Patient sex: F
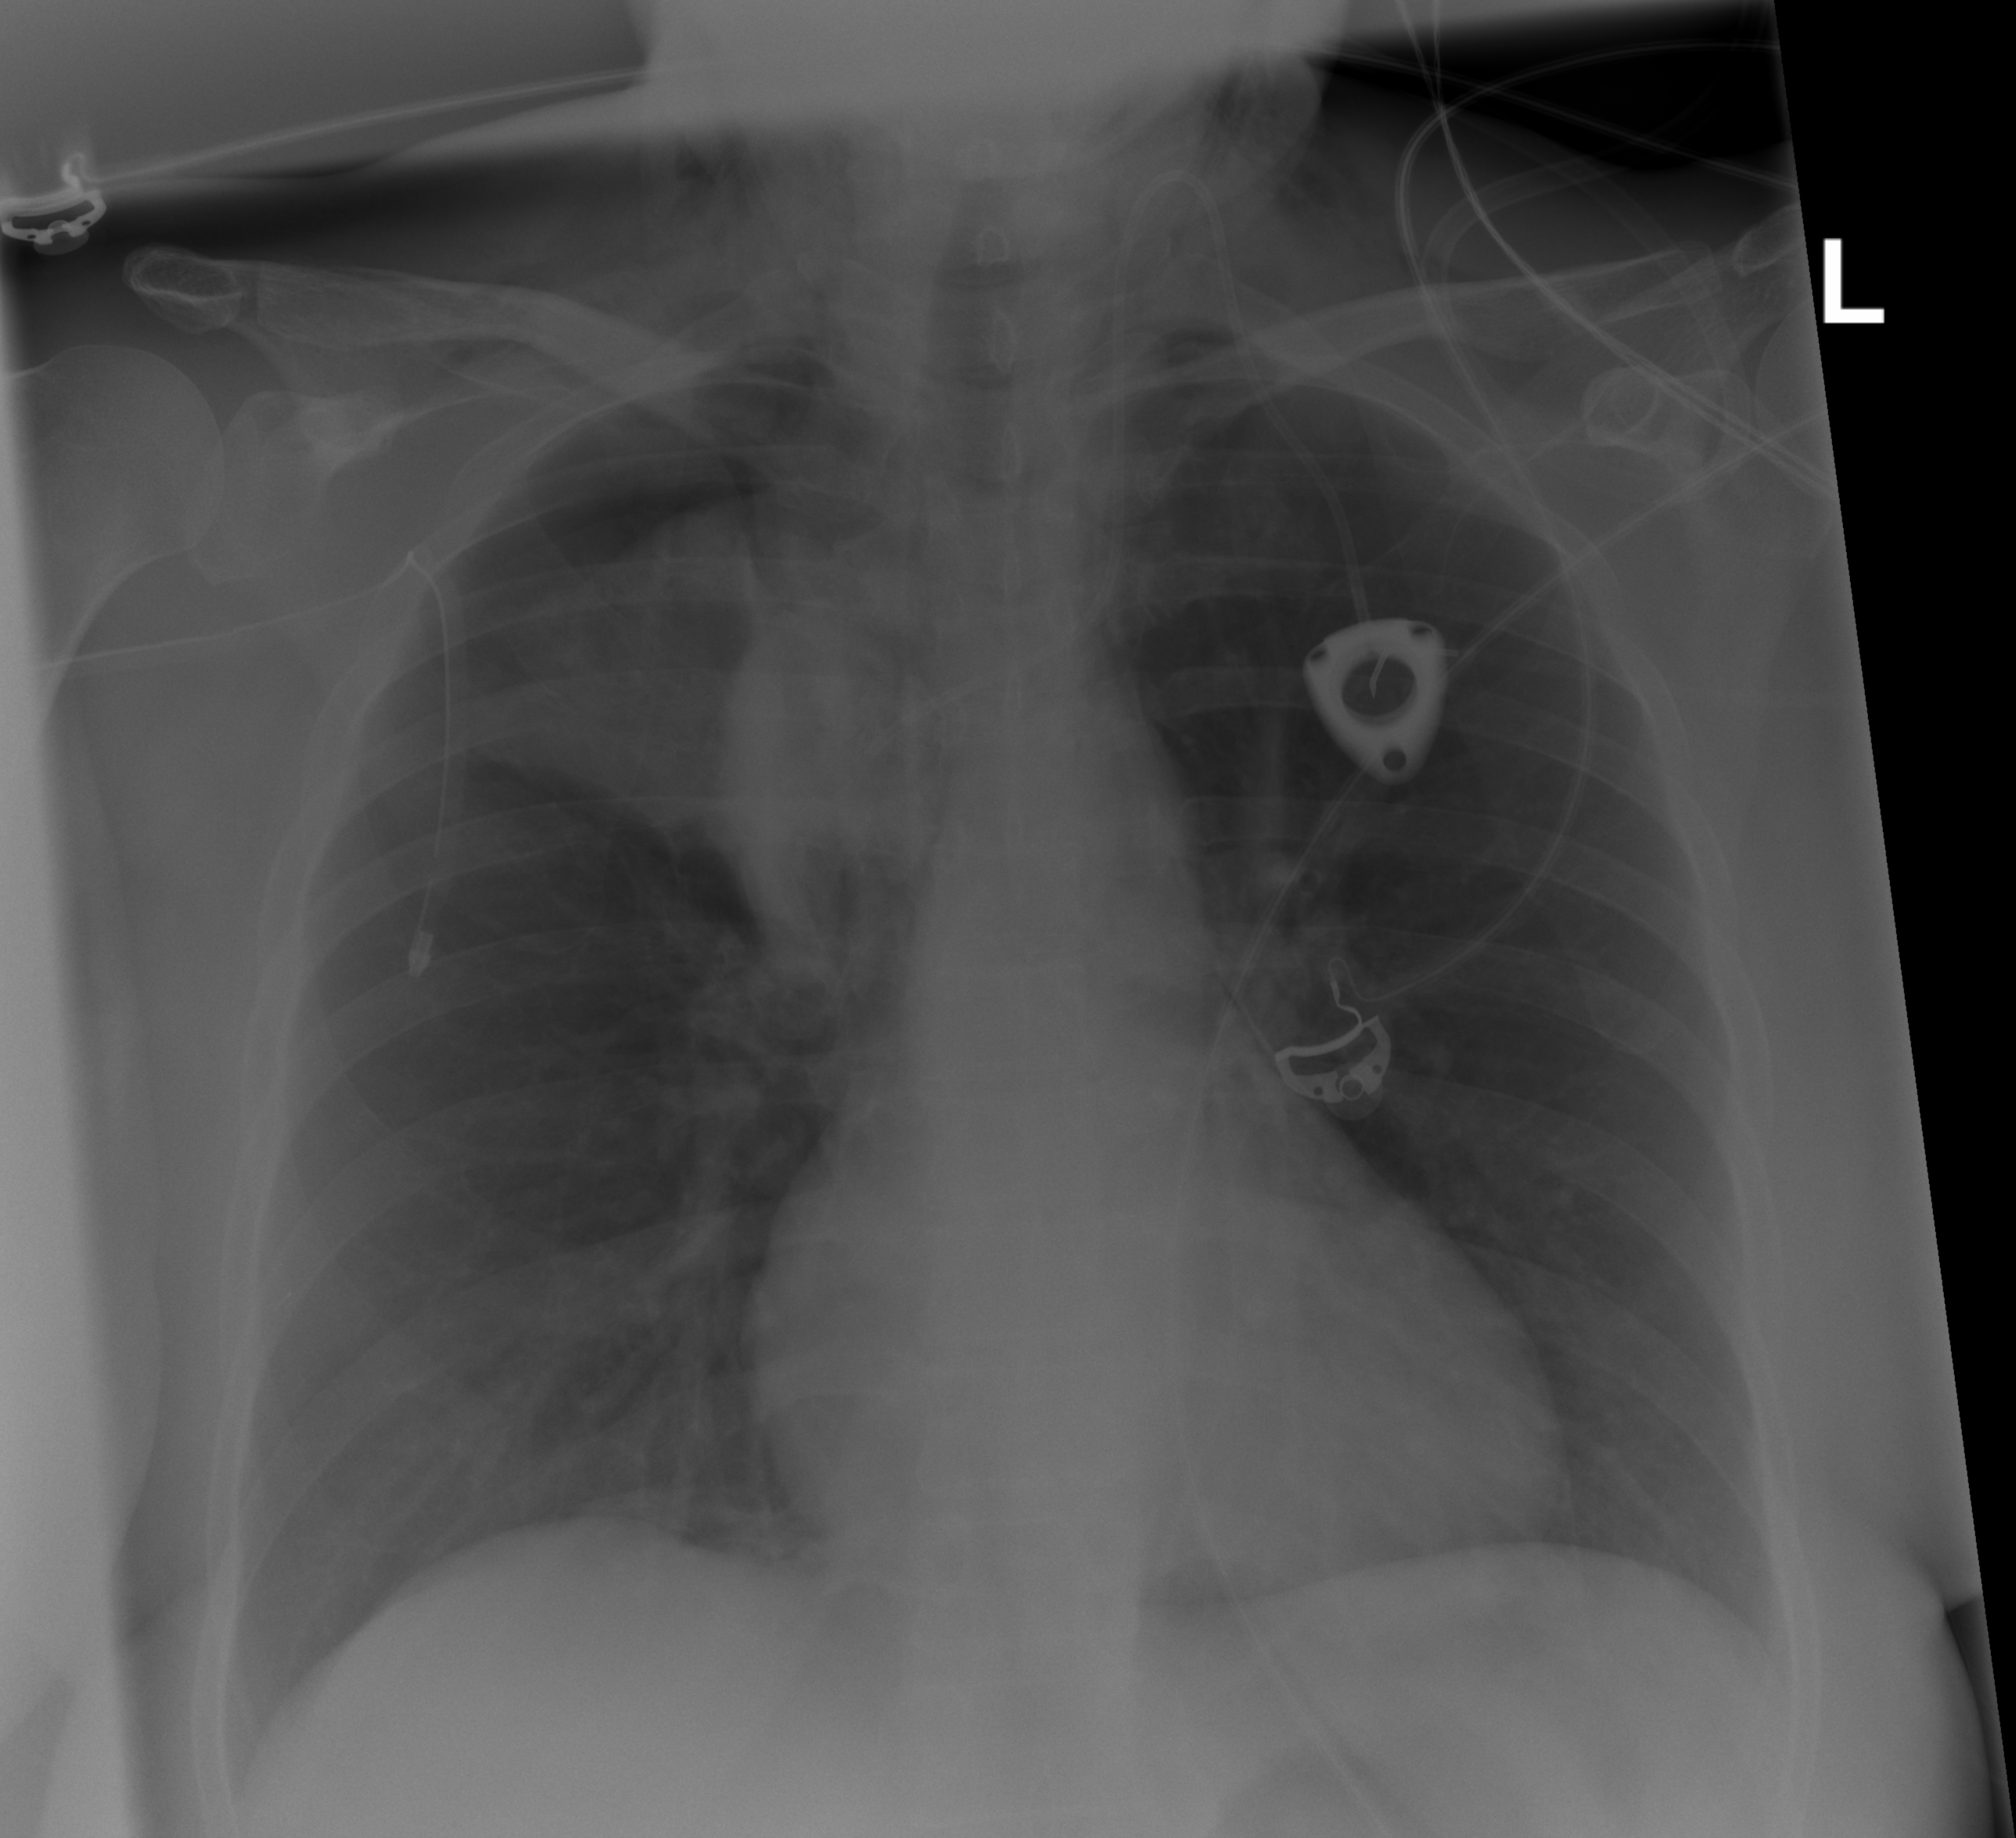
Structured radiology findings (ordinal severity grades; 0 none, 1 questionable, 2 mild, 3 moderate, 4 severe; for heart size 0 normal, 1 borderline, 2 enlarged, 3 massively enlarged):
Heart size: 0
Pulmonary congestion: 0
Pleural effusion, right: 0
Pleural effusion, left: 0
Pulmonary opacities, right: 2
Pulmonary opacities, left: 0
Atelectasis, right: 2
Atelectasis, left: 0